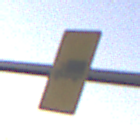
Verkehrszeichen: KFZZulaessigeGesamtmasse3Komma5TOhnePfeilsymbol
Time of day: Dusk
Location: Outdoor (Nature)
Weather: Clear
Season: NotSpecified
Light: Natural